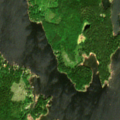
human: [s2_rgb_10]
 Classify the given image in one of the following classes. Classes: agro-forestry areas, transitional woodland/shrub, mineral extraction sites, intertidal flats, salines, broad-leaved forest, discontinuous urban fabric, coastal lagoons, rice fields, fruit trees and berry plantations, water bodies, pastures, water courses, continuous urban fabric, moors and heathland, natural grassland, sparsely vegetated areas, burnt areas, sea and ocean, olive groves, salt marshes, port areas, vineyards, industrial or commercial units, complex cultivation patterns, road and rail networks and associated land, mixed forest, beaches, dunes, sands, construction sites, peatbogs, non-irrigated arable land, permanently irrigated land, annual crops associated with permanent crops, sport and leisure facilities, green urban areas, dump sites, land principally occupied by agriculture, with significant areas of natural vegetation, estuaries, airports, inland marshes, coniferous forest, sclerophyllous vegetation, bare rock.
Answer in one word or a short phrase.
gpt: coniferous forest, mixed forest, sea and ocean